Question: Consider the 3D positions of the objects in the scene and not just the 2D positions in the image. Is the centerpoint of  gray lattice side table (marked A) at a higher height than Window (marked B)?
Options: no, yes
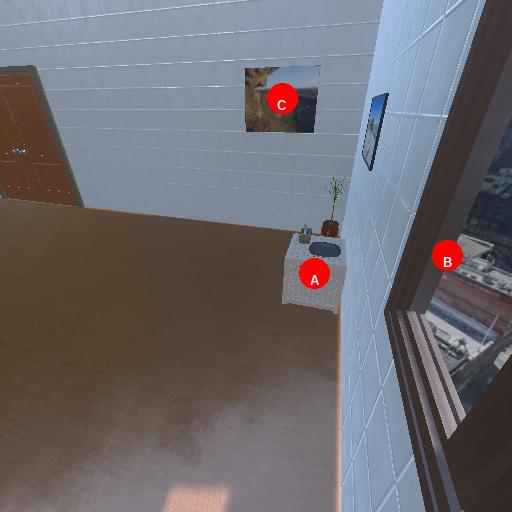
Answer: no